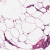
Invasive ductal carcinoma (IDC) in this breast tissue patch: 0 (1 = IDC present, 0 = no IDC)